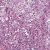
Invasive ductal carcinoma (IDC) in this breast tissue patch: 1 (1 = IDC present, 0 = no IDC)